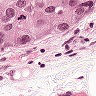
Metastatic tissue present: yes